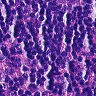
Metastatic tissue present: no